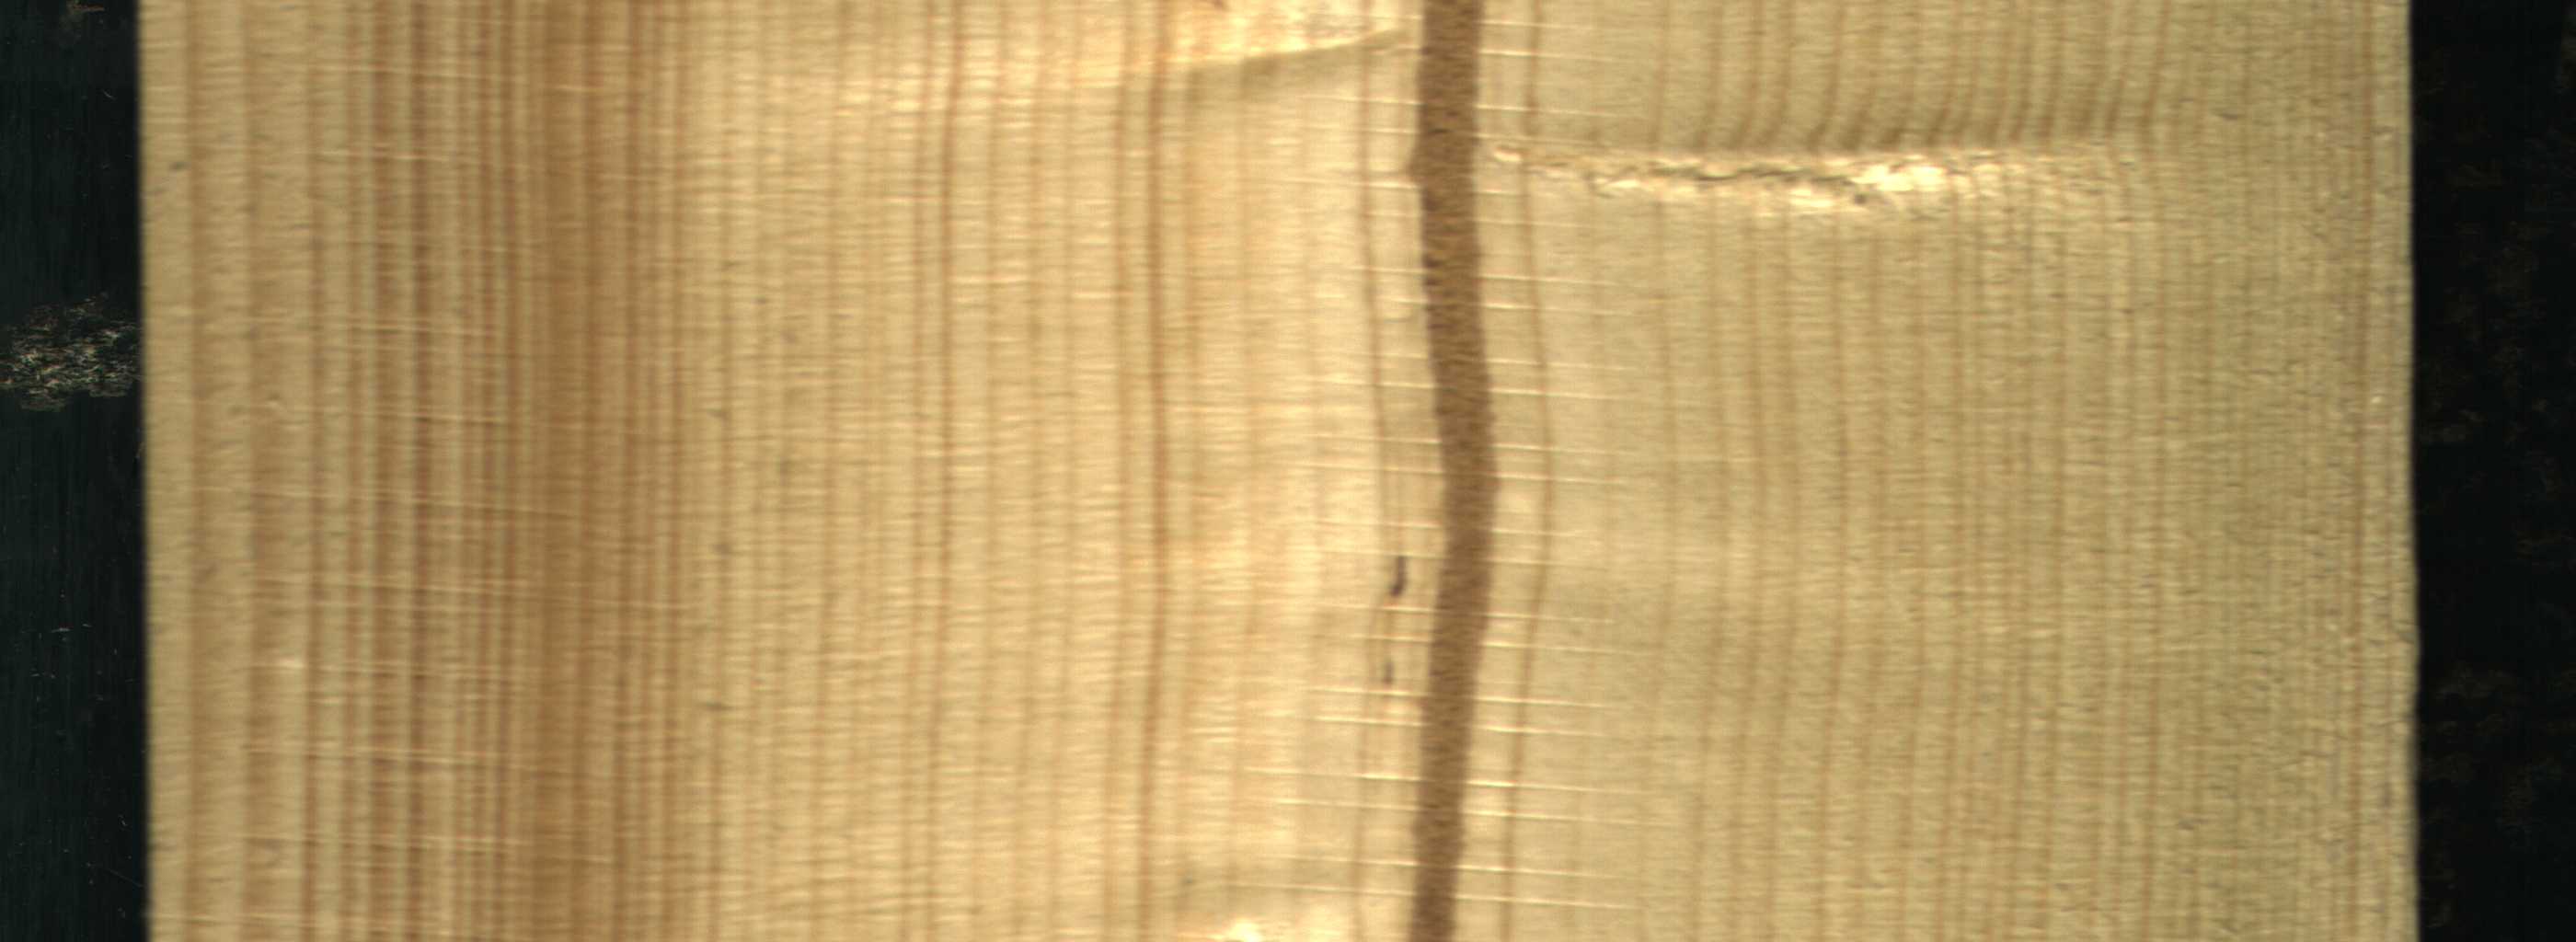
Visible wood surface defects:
Marrow